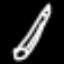
Label: pencil